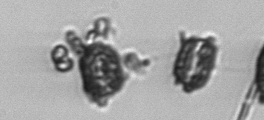
Label: Thalassiosira_TAG_external_detritus